Question: below is my code:
'''
<RaisedButton id="abc" title={formatHTMLMessage({id: 'T_TEXT_TOOL_TITLE'})} className="abcClass" />
T_TEXT_TOOL_TITLE=Some Text to show&#039;
'''
When rendering the above component in the UI, the 'formatHTMLMessage' function do not render the '&#039;' character as a single quote ('''), instead it displays '&#039;'.
I tried another function 'formatMessage()' as well, but it did not work.
Please find the screenshot :

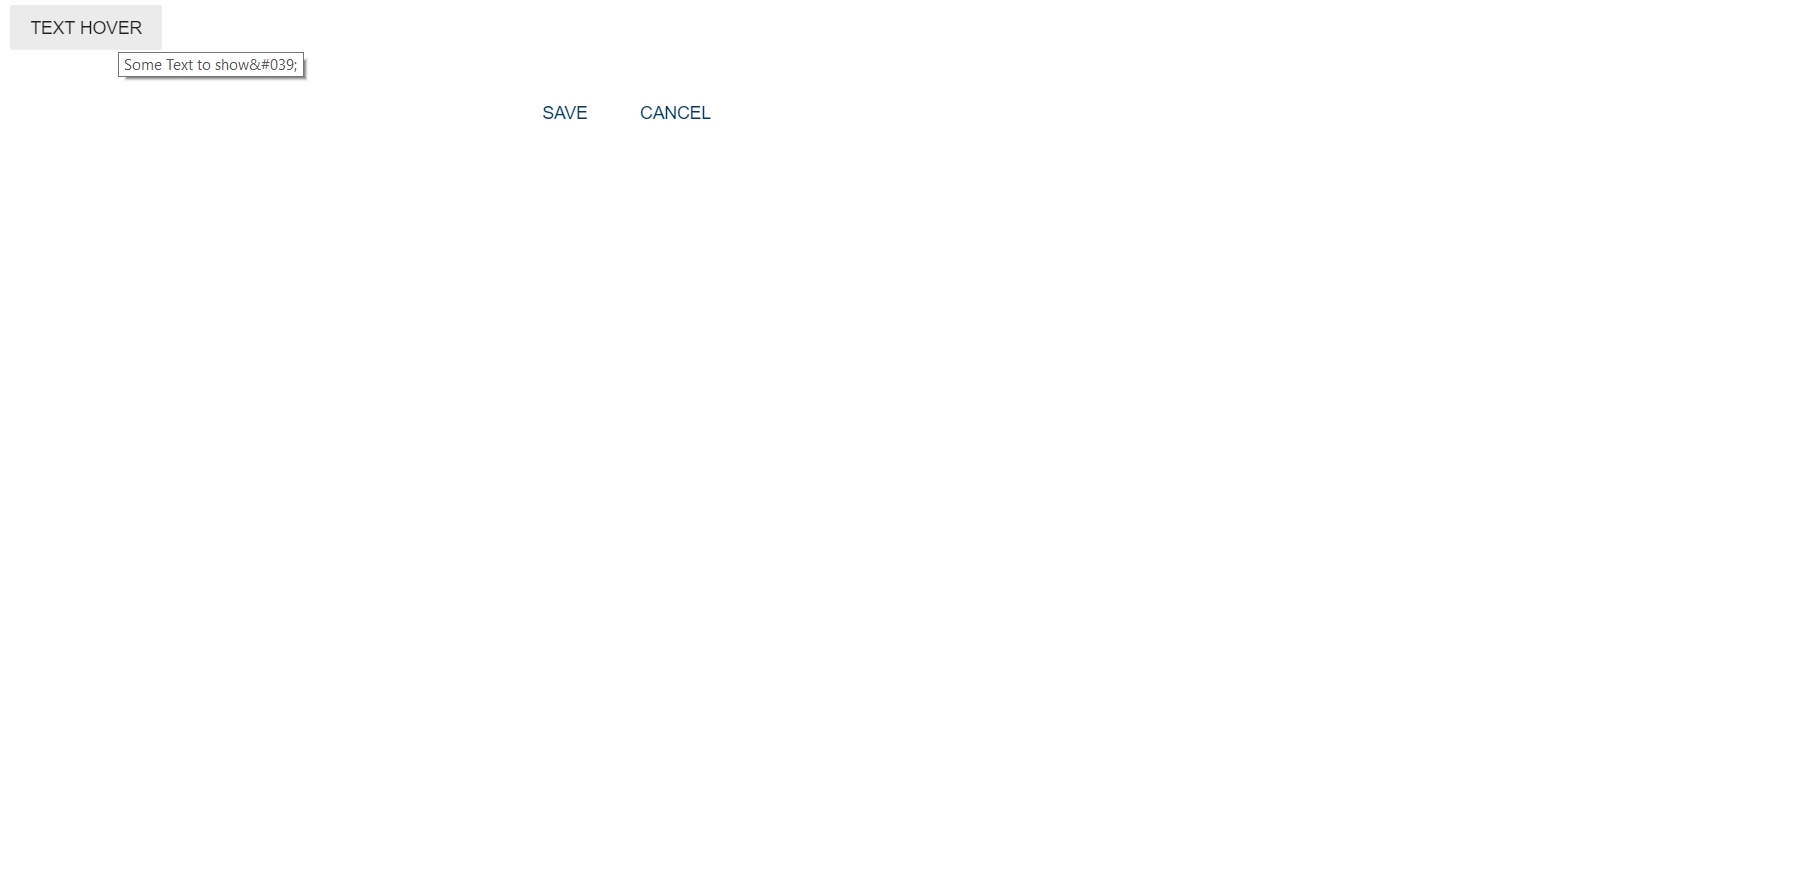
Answer: Please try the below code. Hope it will fix the issue.
'''
const parser = new DOMParser();
T_TEXT_TOOL_TITLE=Some Text to show'
<RaisedButton id="abc" title={parser.parseFromString(formatHTMLMessage({id: 'T_TEXT_TOOL_TITLE'}), 'text/html').body.textContent} className="abcClass"/>
'''